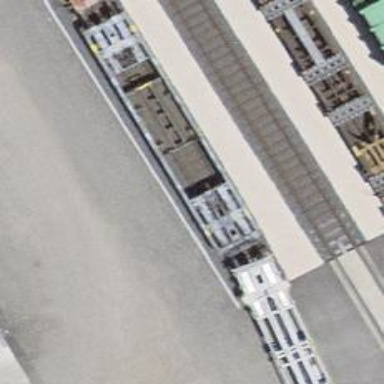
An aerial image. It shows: Tunnel for building passage with one track in service yard.